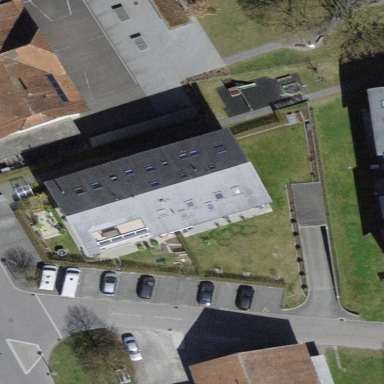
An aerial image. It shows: Building with tiled roof.